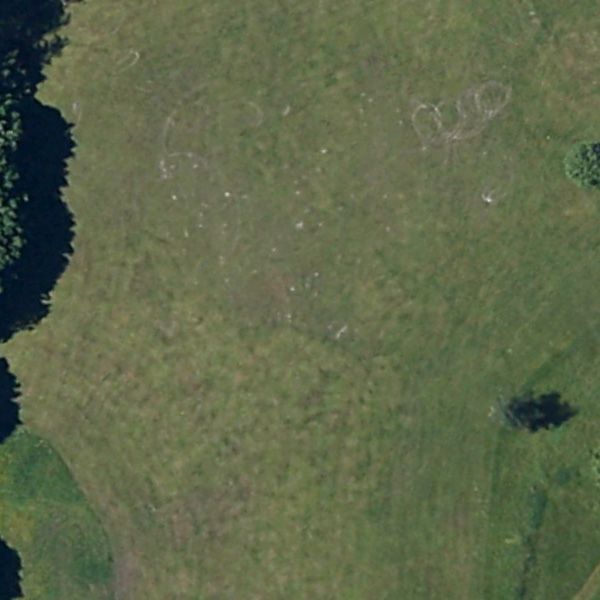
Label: Meadow